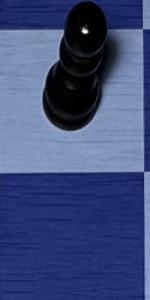
Label: Empty